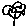
Label: flower